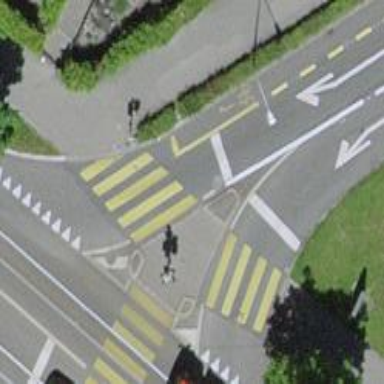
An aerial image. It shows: Asphalt footway with marked crossing equipped with traffic signals.